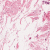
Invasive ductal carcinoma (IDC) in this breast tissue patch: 0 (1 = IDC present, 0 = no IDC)